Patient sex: M
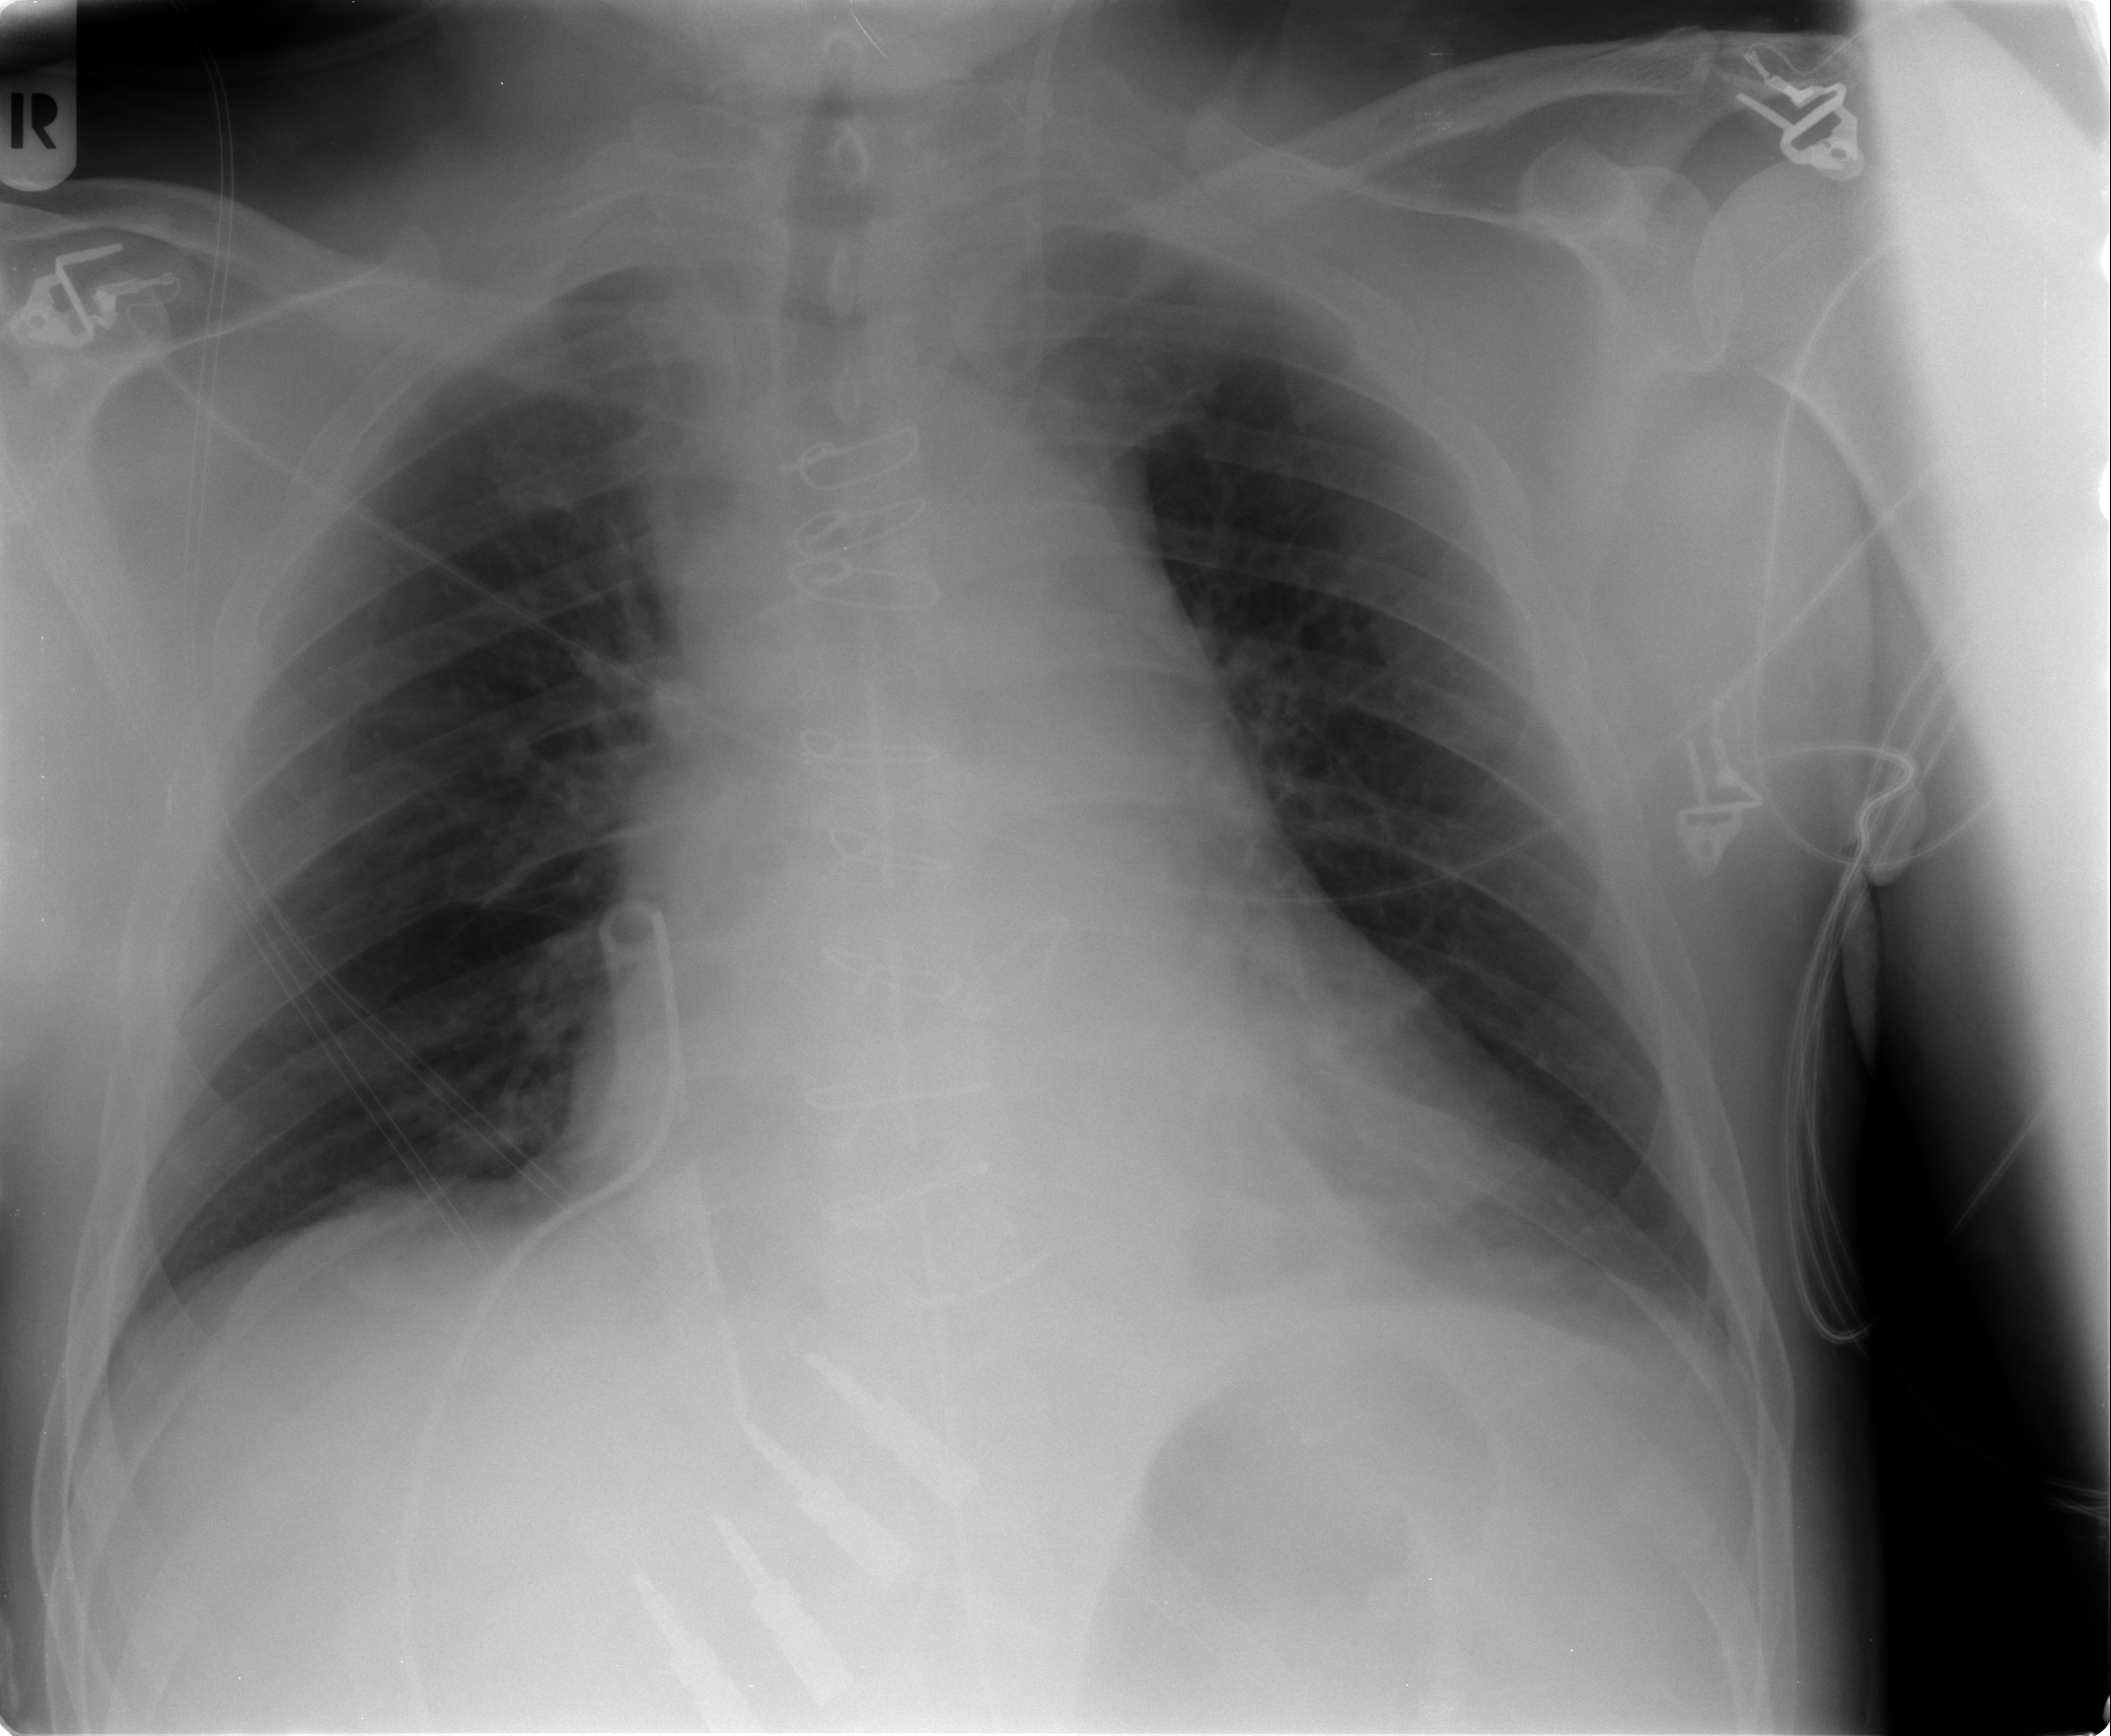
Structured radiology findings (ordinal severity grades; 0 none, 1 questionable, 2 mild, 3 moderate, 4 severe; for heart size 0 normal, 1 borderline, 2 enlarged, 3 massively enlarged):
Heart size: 2
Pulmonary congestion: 0
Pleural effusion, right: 0
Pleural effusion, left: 1
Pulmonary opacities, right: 0
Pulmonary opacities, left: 0
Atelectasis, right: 2
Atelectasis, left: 2